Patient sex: M
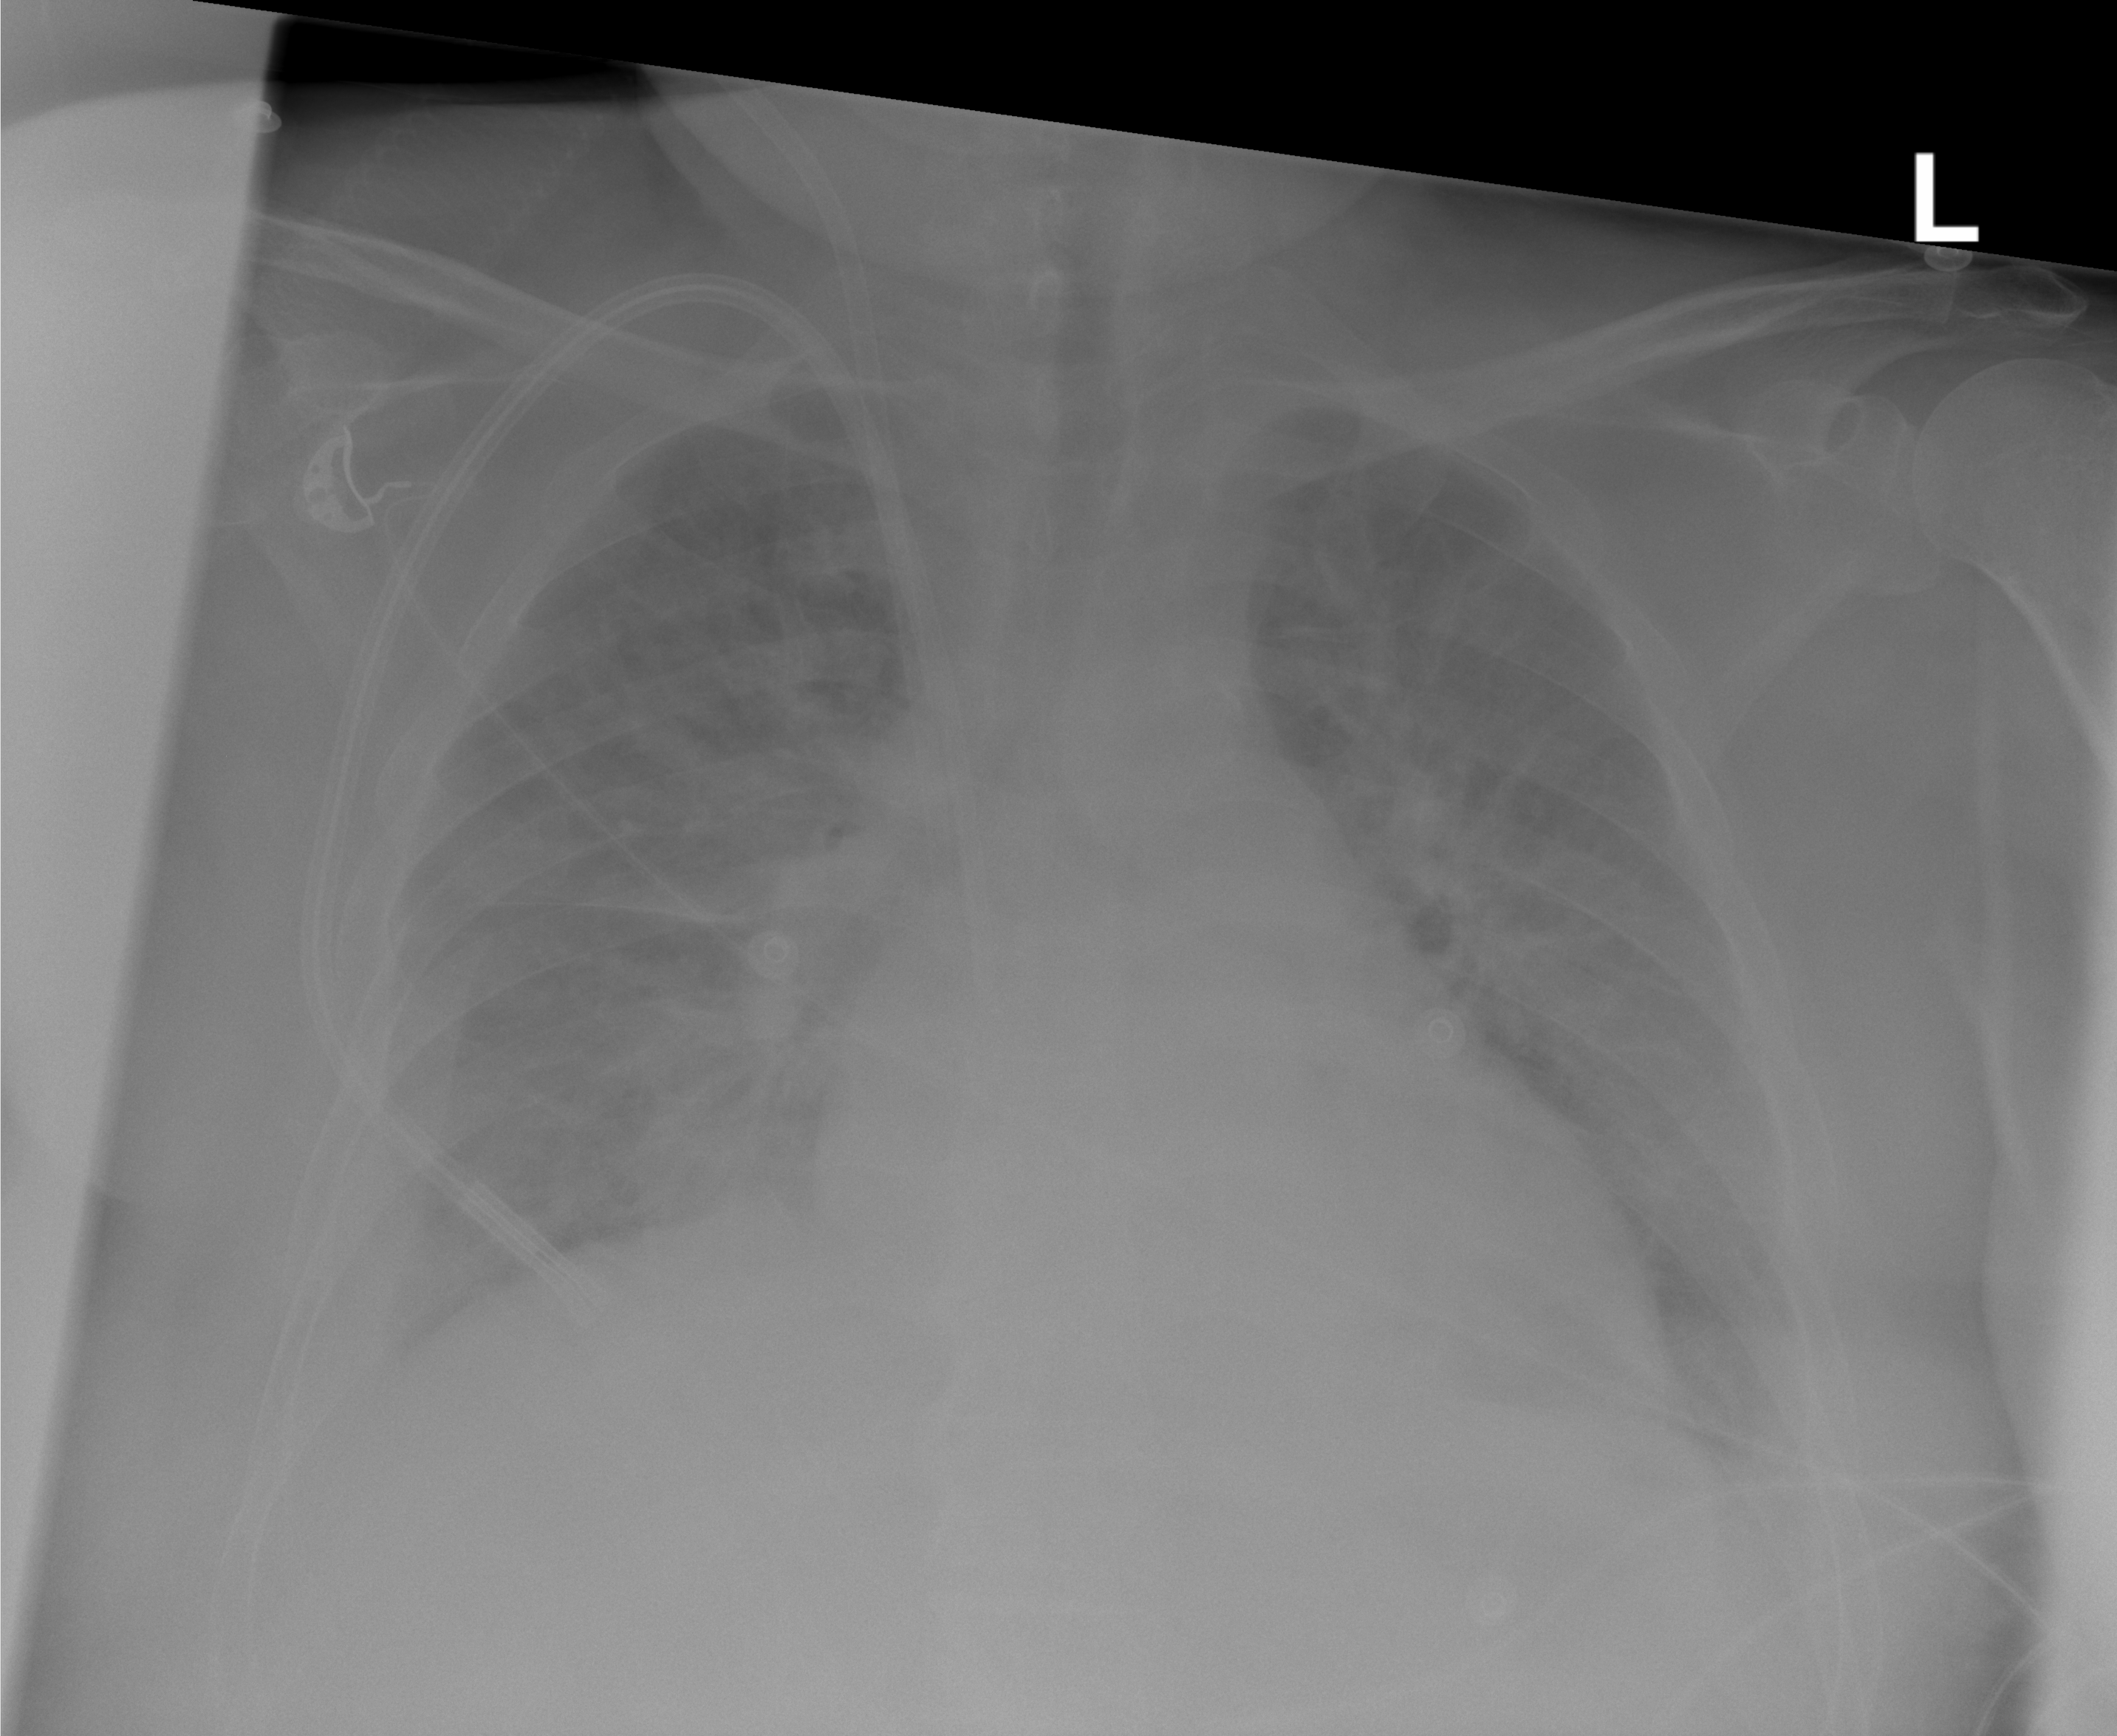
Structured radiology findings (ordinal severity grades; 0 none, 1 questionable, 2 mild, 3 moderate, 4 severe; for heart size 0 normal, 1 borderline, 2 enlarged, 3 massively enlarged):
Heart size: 0
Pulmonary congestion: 3
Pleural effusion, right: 2
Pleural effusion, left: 2
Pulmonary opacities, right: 2
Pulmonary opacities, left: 2
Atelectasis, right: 2
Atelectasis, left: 2